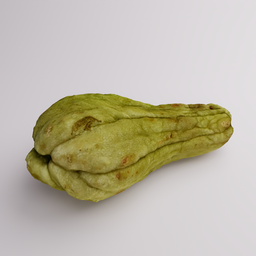
Label: decoration